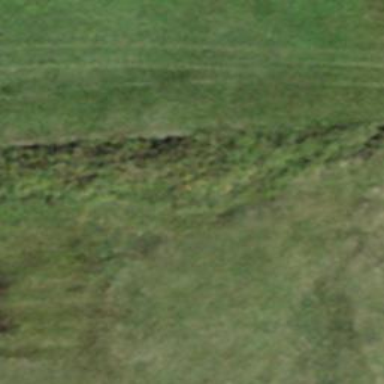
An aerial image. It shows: Ditch in the surroundings.